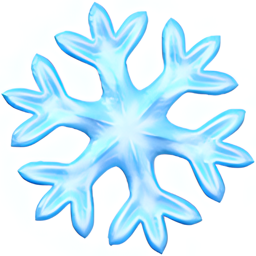
Name: snowflake
Emoji: ❄
Group: Travel & Places
Sub-group: sky & weather